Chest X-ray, PA view. Patient: 43 years old, sex M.
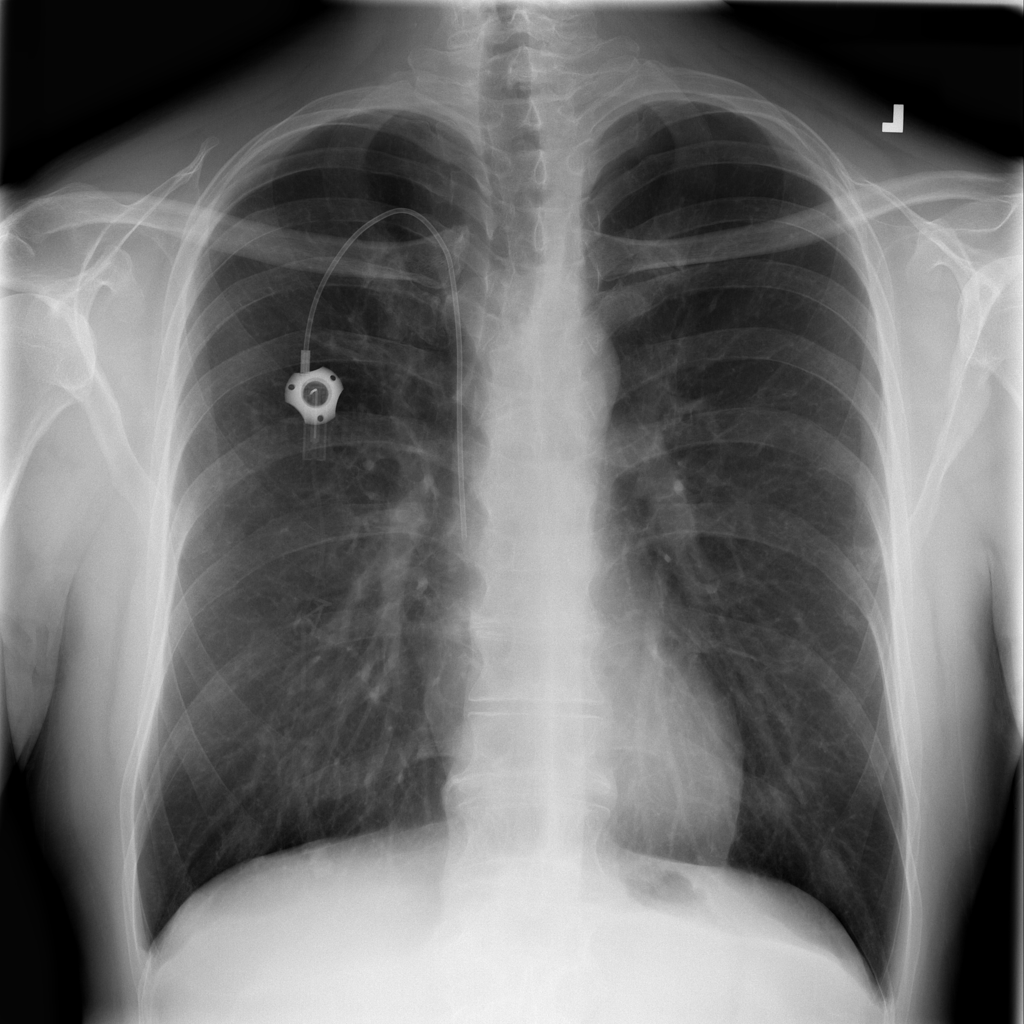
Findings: No Finding